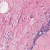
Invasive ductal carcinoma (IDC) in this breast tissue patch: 0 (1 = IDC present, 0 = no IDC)